Question: I'm trying to run a JUnit test case from command lineThe code I followed is set to bin dir
'''
c:/eclipse/workspace/sample/bin> java -cp C:\Ram Doc\eclipse\plugins\org.junit_4.8.2.v4_8_2_v20110321-1705.junit.jar C:\Ram Doc\eclipse\workspace\Script_Bvtin org.junit.runner.JUnitCore login_sanity(That's my class Name)
'''
Error message is
'''
C:\Ram Doc\eclipse\workspace\Script_Bvtin>java -cp C:\Ram Doc\eclipse\pluginsorg.junit_4.8.2.v4_8_2_v20110321-1705.junit.jar java org.junit.runner.JUnitCore
login_sanity
Exception in thread "main" java.lang.NoClassDefFoundError: Doc\eclipse\plugins\o
rg/junit_4/8/2/v4_8_2_v20110321-1705/junit/jar
Caused by: java.lang.ClassNotFoundException: Doc\eclipse\plugins\org.junit_4.8.2
.v4_8_2_v20110321-1705.junit.jar
at java.net.URLClassLoader$1.run(URLClassLoader.java:202)
at java.security.AccessController.doPrivileged(Native Method)
at java.net.URLClassLoader.findClass(URLClassLoader.java:190)
at java.lang.ClassLoader.loadClass(ClassLoader.java:306)
at sun.misc.Launcher$AppClassLoader.loadClass(Launcher.java:301)
at java.lang.ClassLoader.loadClass(ClassLoader.java:247)
Could not find the main class: Doc\eclipse\plugins\org.junit_4.8.2.v4_8_2_v20110
<PHONE>.junit.jar. Program will exit.
'''
If i keep the 'login_sanity' at other location and execute:
'''
C:\Selenium>javac -cp "C:\Selenium\junit4.10\junit4.10\junit-4.10.jar;." org.junit.runner.JUnitCore login_sanity
'''
I get the following error:
'''
Class names, 'org.junit.runner.JUnitCore,login_sanity', are only accepted if
annotation processing is explicitly requested
'''
The following shows my complete steps:

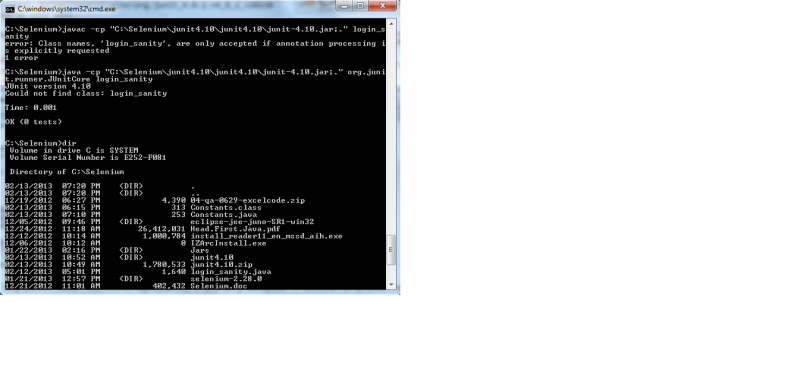
Answer: In general running a Java class via command line is done like this (on Windows, which it appears you are using):
'''
java -cp "jar1;jar2;dir\*" my.app.package.MainClass my_arguments
'''
From what I can tell, you are trying to execute your test class, 'login_sanity', via 'JUnitCore'. In other words you're executing the 'JUnitCore' class with your test class as the argument; and you require the 'junit.jar' library in order to run the 'JUnitCore' class.
In order run this command, you would need to:
1. put the junit.jar library in your classpath and;
2. specify the main class you want to execute, JUnitCore, along with the arguments you want to pass to the main class, i.e. login_sanity
So it's like this:
'''
java -cp "C:\path o\junit.jar;C:\path oin\*" org.junit.runner.JUnitCore login_sanity
'''
The above command assumes your class 'login_sanity' is in the default package, i.e. no package, and in the 'bin' directory.
If your class is in the , i.e. you have declared a package inside your 'login_sanity' class, then you would need to use its fully qualified name in the command line. Here's an example --
Say your class is in the following package: 'my.app.login'. In other words the first few lines of your java class is:
'''
package my.app.services;
public class login_sanity {
/* your tests go here */
}
'''
In this case you would execute 'JUnitCore' like so:
As an aside, typical Java convention is to name your classes in camel case, i.e. 'LoginSanity'.